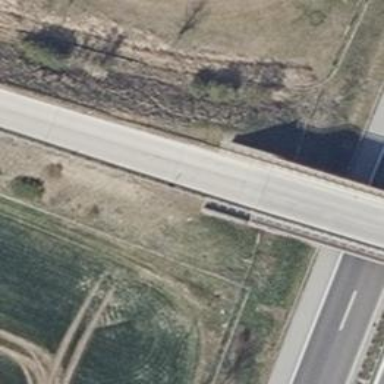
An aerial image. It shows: Unclassified road with asphalt surface and embankment.